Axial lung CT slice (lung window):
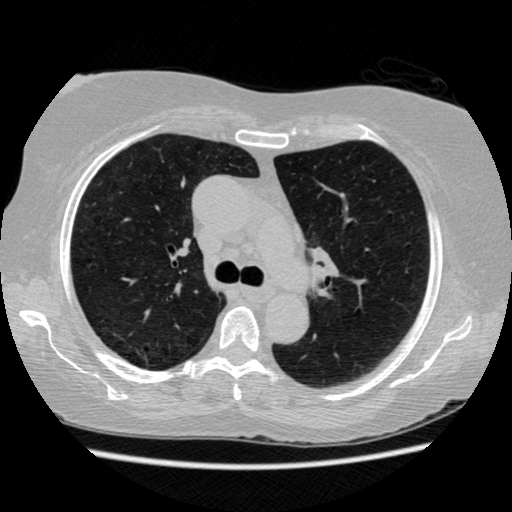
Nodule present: no